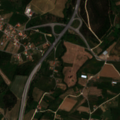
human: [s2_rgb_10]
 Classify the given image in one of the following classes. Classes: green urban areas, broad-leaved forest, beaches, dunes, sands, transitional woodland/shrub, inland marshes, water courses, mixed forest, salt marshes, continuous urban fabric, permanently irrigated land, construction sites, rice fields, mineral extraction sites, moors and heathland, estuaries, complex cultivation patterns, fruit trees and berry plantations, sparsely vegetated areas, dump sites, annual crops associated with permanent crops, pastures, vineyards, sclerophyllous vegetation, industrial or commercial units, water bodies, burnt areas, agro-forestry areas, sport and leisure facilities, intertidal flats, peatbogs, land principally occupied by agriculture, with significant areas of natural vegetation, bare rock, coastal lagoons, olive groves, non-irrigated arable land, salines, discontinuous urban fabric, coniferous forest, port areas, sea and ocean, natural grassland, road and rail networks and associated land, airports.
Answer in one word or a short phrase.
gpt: discontinuous urban fabric, non-irrigated arable land, vineyards, annual crops associated with permanent crops, land principally occupied by agriculture, with significant areas of natural vegetation, broad-leaved forest, mixed forest, transitional woodland/shrub